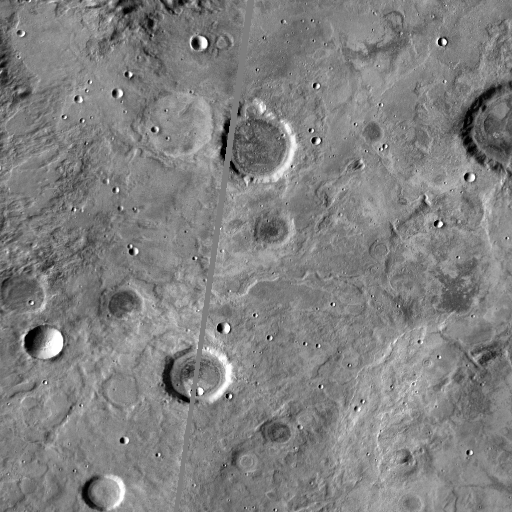
Crater classes present: Background, Other, Buried